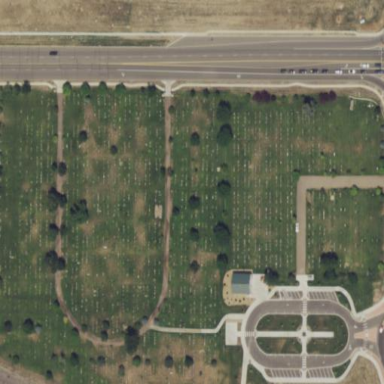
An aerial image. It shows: Cemetery.